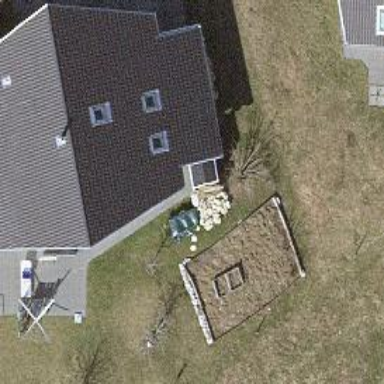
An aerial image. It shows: Detached building.